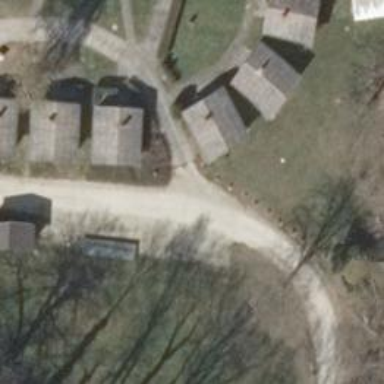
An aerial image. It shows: Diagonal driveway that is designated as service road.